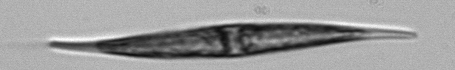
Label: Pleurosigma